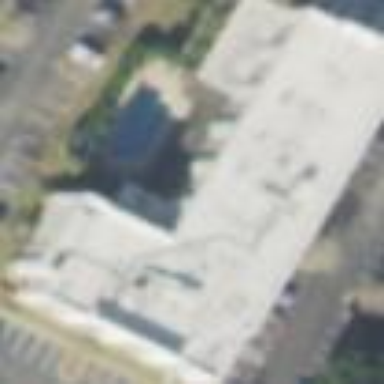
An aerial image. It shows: Hotel building.